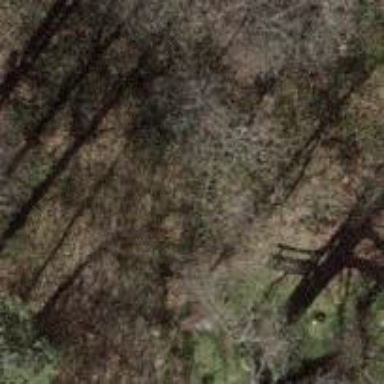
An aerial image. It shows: Bench.